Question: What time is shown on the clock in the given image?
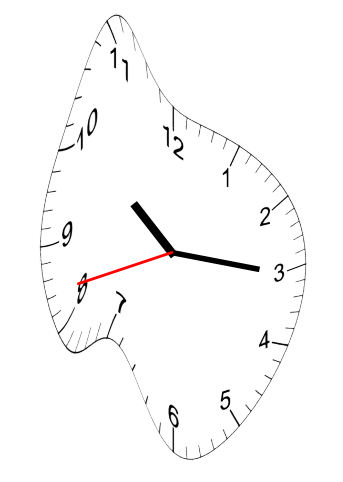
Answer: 10:15:42